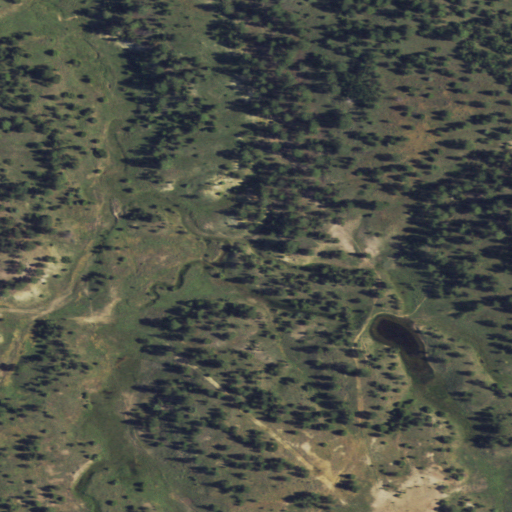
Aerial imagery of valley in Wyoming named Short Draw containing shrub, evergreen forest, and grassland